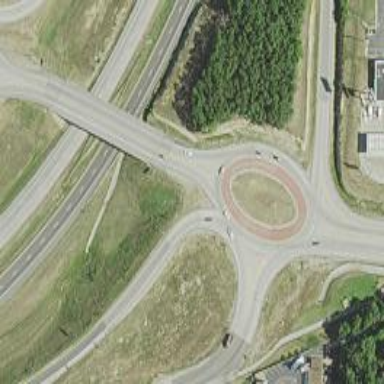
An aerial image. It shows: Secondary road around roundabout.